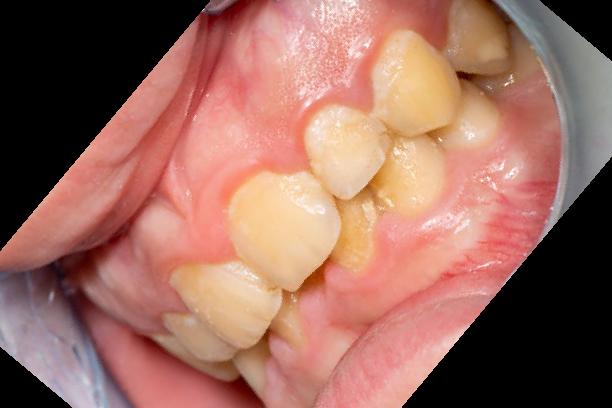
Condition: Calculus